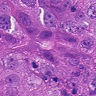
Metastatic tissue present: yes